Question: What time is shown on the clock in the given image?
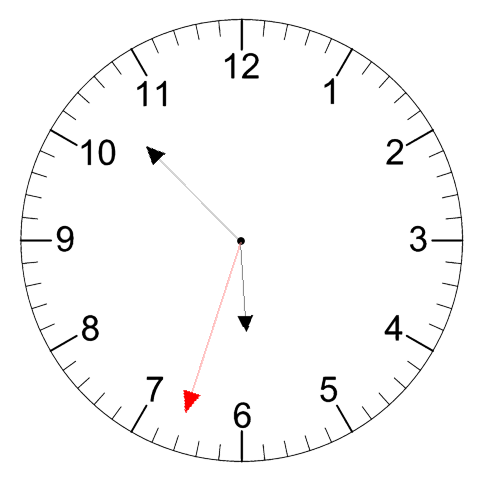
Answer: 05:52:33